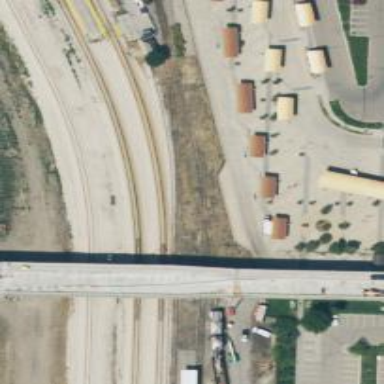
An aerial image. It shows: Railway yard used for servicing trains.